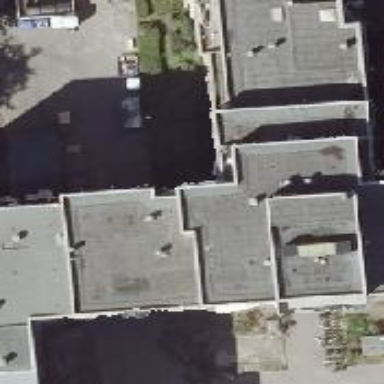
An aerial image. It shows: Part of building.